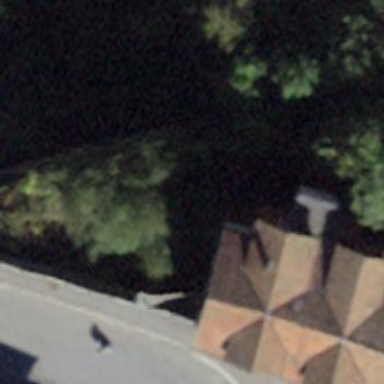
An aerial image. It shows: Gabled roof on building that houses apartments.